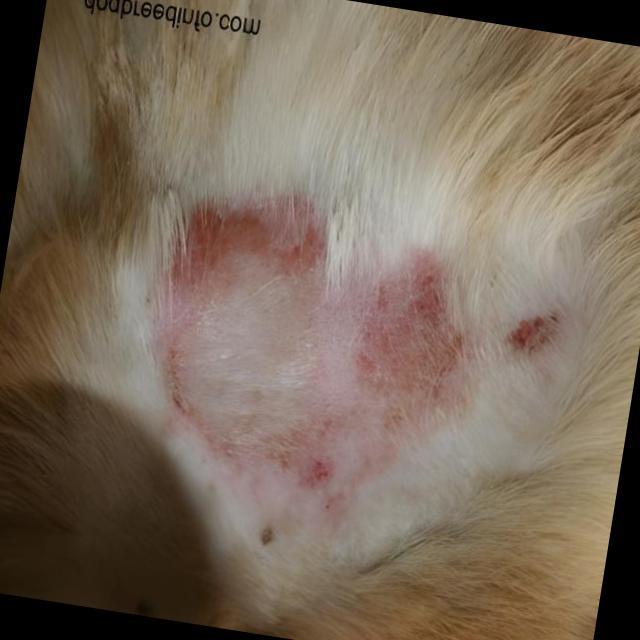
Canine ringworm (Dermatophytosis) — fungal infection caused by Microsporum or Trichophyton. Presents with circular alopecia, scaling, crusting, and broken hairs.